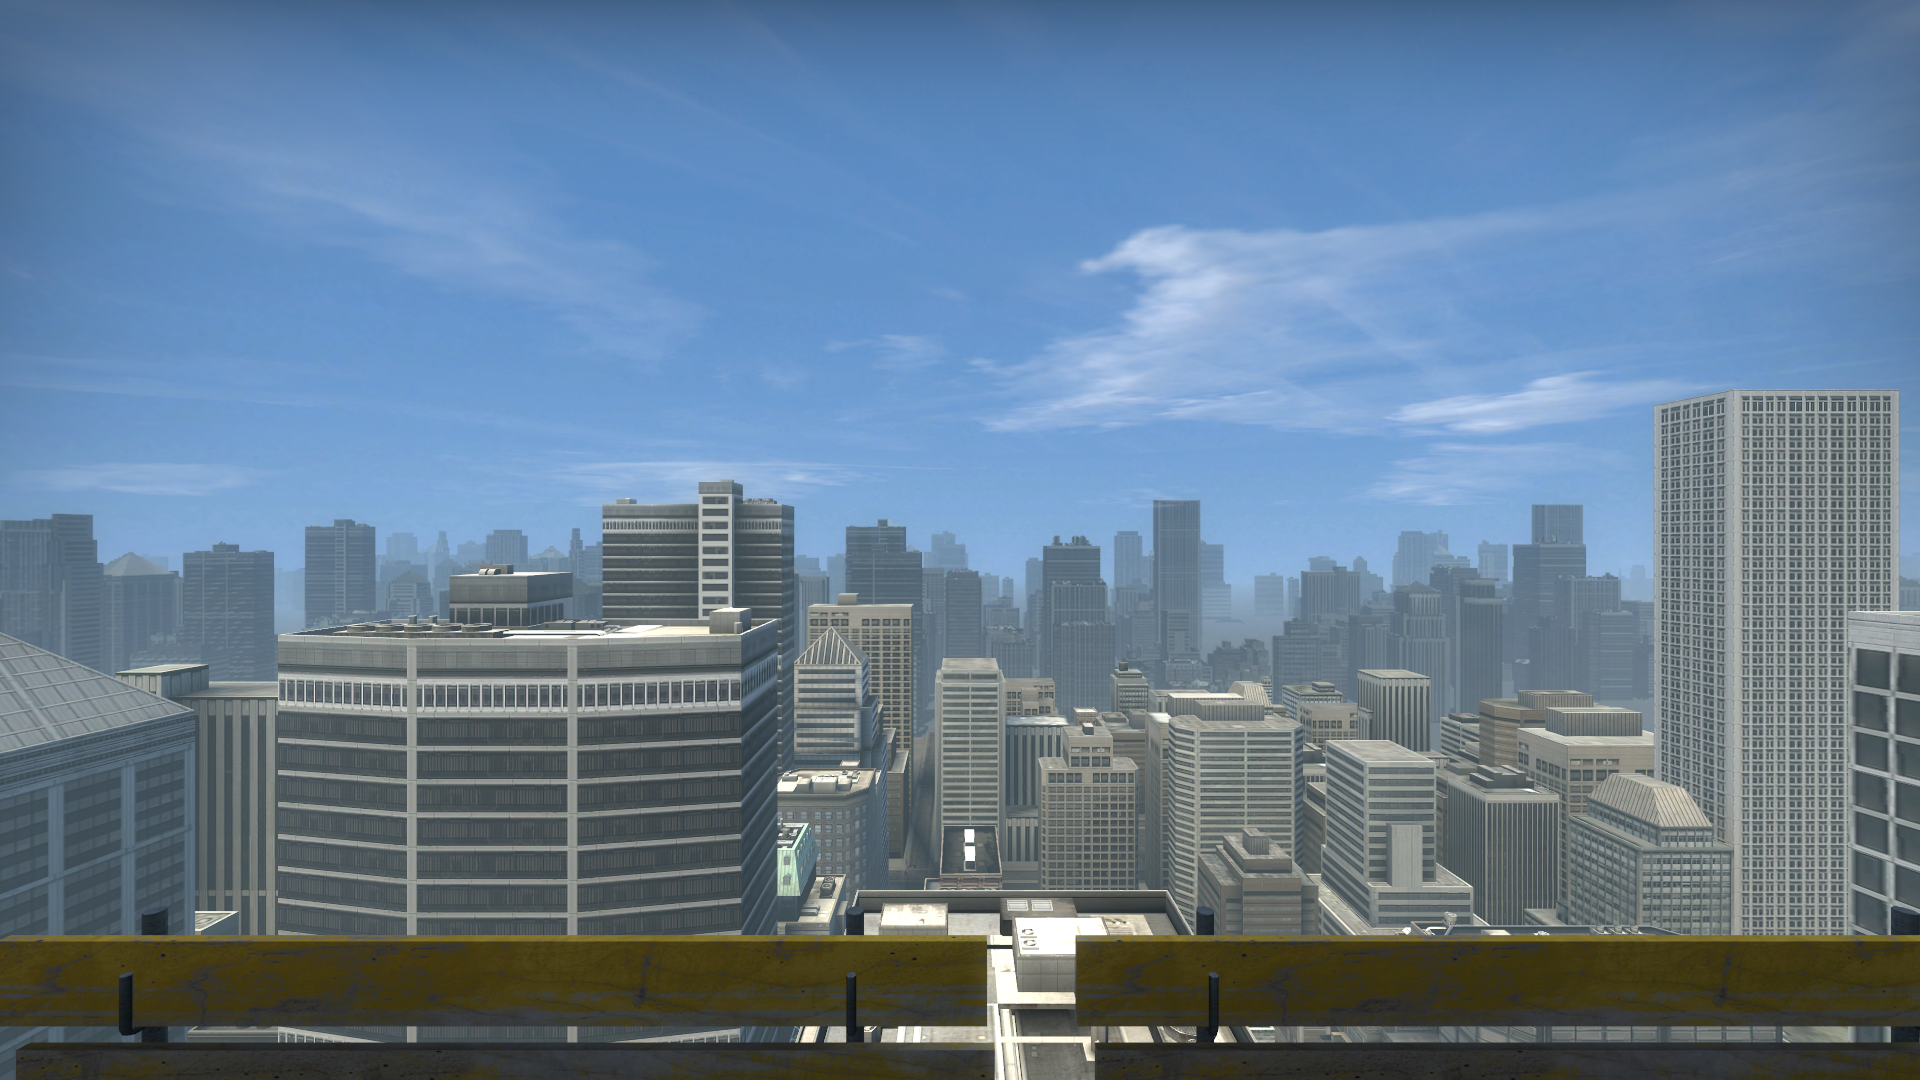
Map: de_vertigo